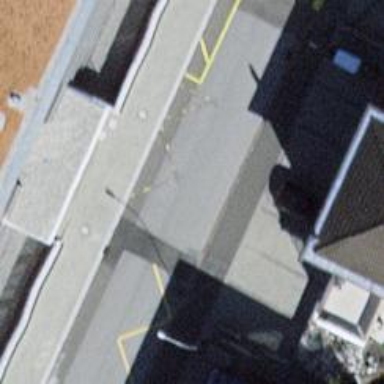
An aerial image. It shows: Public transport stop position.